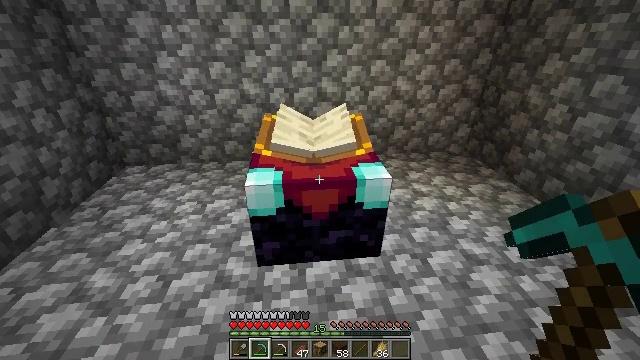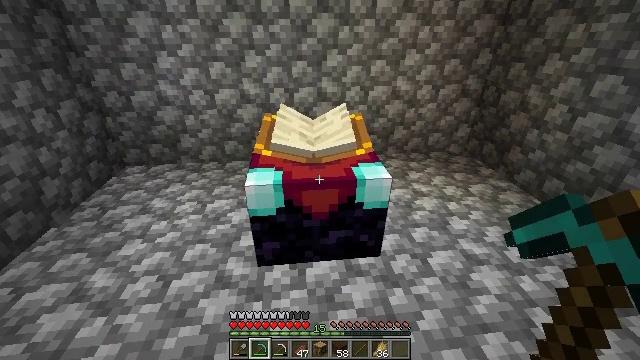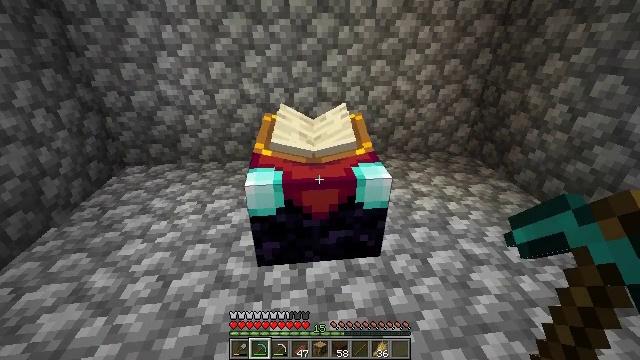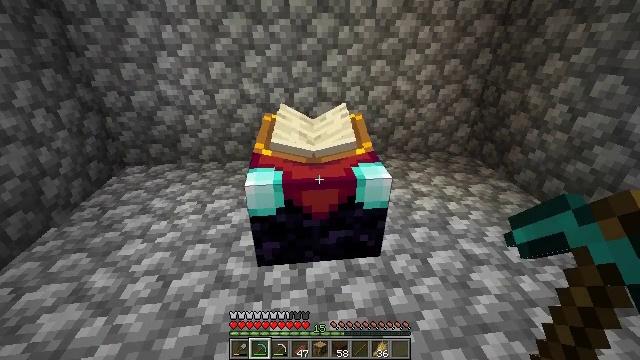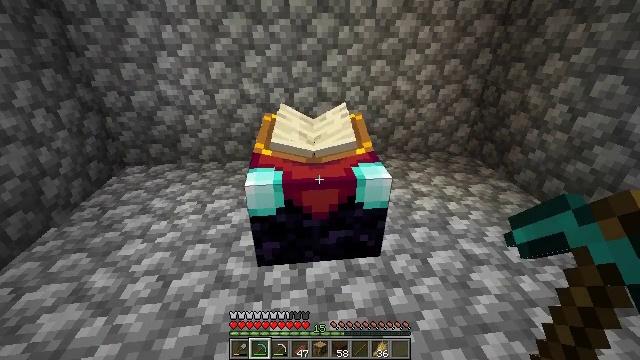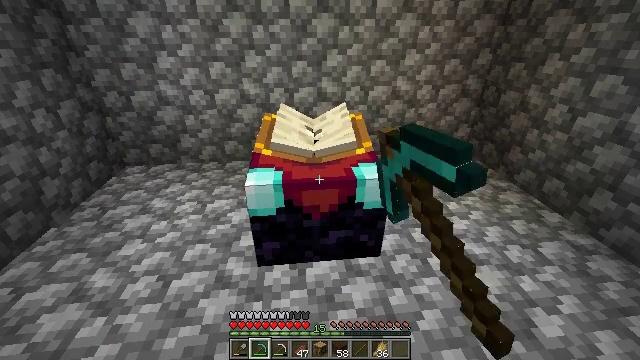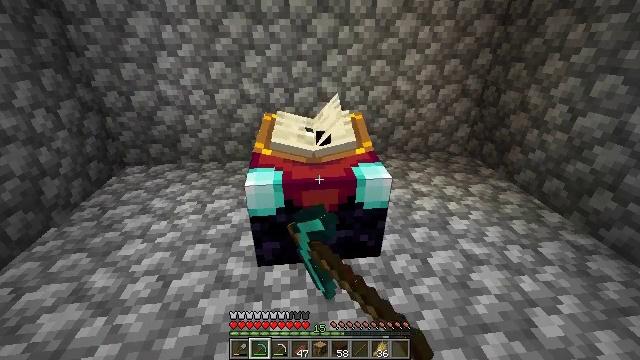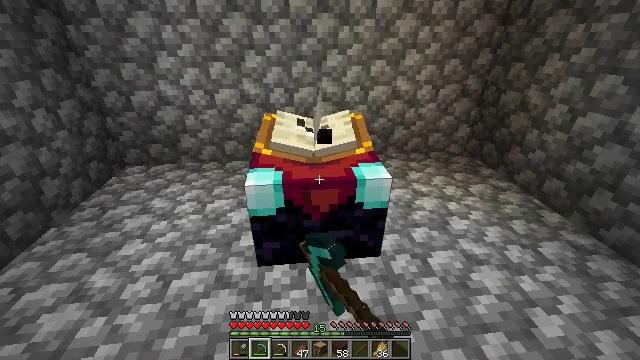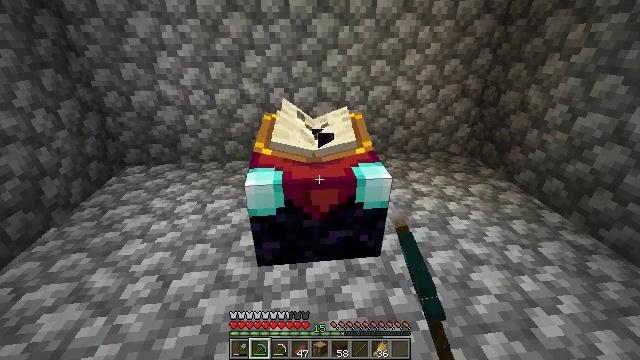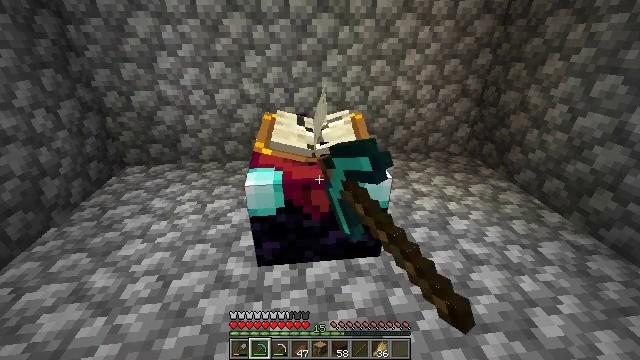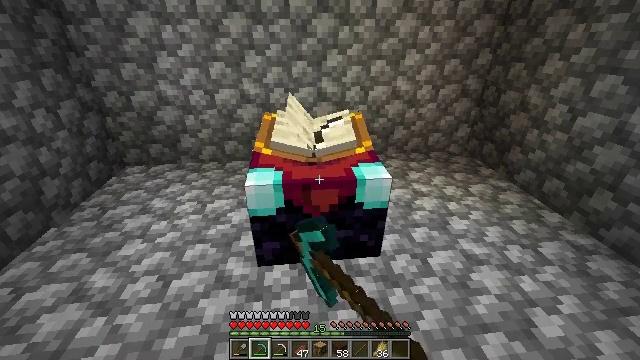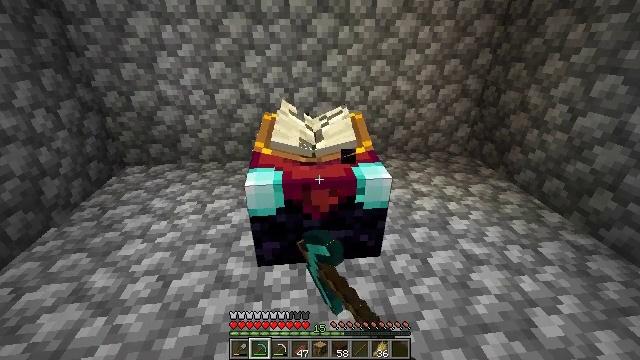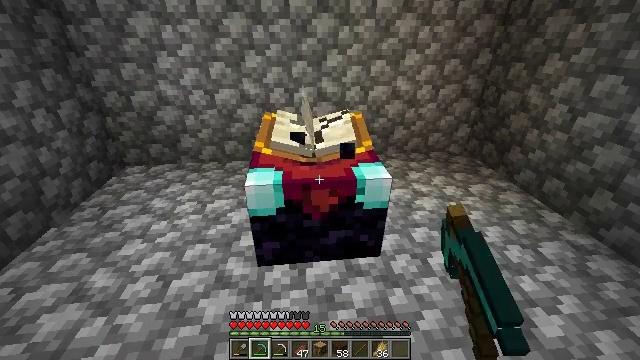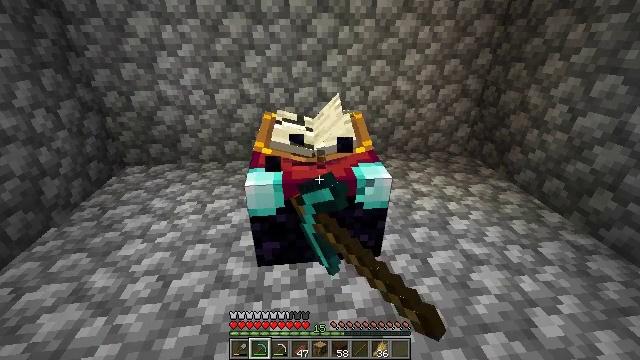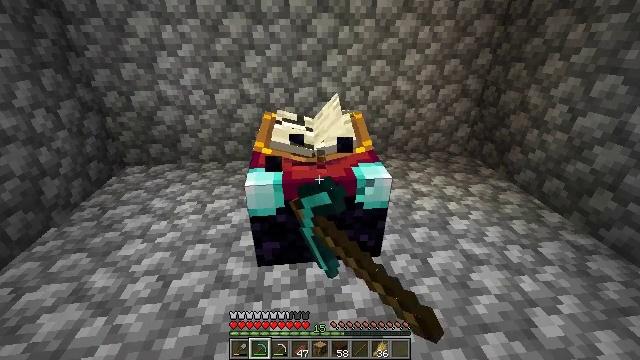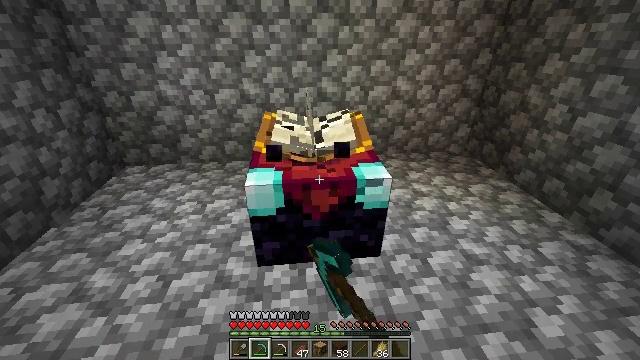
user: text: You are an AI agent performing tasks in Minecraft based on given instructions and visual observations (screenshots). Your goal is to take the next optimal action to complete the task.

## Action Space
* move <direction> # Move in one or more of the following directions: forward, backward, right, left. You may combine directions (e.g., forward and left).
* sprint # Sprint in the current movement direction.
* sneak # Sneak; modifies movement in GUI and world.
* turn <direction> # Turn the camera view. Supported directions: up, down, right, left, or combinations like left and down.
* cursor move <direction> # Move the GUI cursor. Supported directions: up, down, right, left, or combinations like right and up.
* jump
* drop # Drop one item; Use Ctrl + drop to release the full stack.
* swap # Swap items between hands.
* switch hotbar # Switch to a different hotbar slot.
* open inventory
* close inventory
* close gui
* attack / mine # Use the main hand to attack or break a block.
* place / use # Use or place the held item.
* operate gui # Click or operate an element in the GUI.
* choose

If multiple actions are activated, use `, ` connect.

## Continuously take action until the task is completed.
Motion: motion action
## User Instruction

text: Destroy the enchanting table to collect it.
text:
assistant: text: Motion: no_op
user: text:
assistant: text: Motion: no_op
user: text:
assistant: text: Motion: no_op
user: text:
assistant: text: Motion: attack / mine
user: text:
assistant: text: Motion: attack / mine
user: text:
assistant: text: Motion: attack / mine
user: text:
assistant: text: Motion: attack / mine
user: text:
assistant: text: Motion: attack / mine
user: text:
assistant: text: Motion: attack / mine
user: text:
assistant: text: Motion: attack / mine
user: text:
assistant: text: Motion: attack / mine
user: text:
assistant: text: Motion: attack / mine
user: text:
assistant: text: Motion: attack / mine
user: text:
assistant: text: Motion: attack / mine
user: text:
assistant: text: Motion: attack / mine
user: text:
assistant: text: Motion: attack / mine
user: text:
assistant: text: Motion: attack / mine
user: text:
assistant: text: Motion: attack / mine
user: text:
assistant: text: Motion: attack / mine
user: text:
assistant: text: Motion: attack / mine
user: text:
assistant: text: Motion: attack / mine
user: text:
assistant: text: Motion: attack / mine
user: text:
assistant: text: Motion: attack / mine
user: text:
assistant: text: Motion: attack / mine
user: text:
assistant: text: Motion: attack / mine
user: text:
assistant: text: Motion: attack / mine
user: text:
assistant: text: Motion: attack / mine